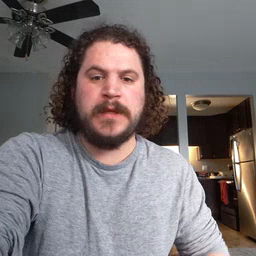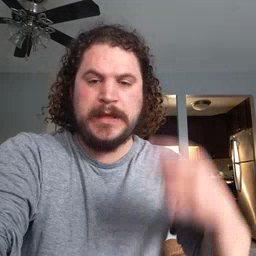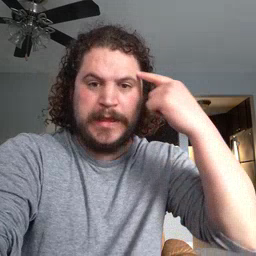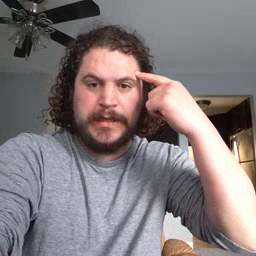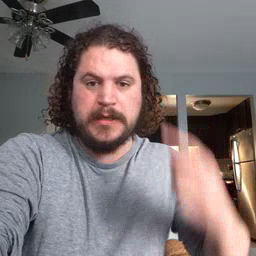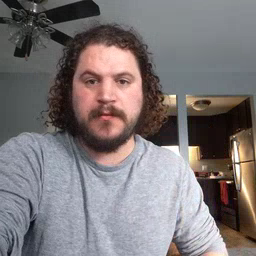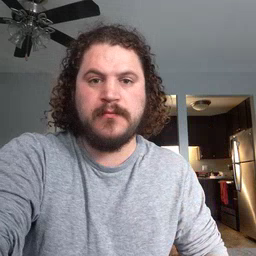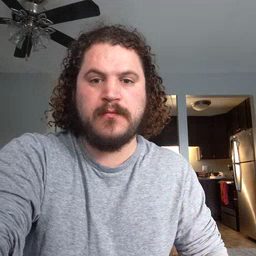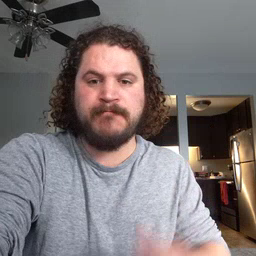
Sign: think